Question: I created an android application connected to google plus, I wanted to know if it was possible to see the posts of the connected user and his friends.
For Example:

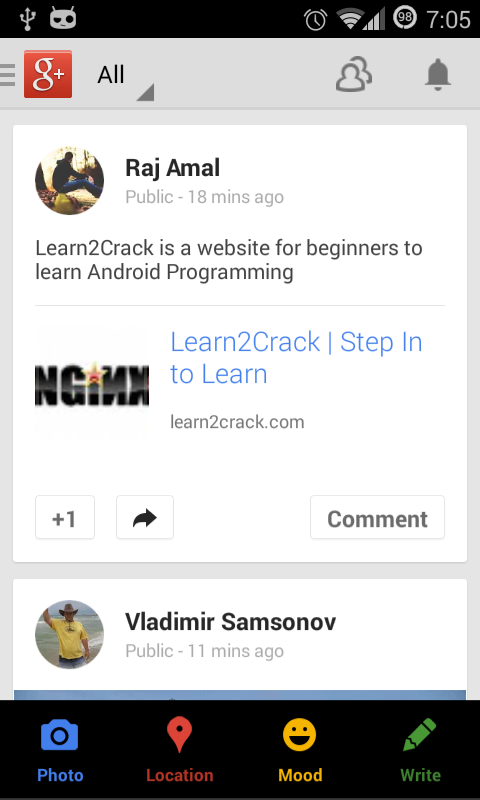
Answer: No, there is not a public API for a users home stream. There is an <URL> request you can star.